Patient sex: F
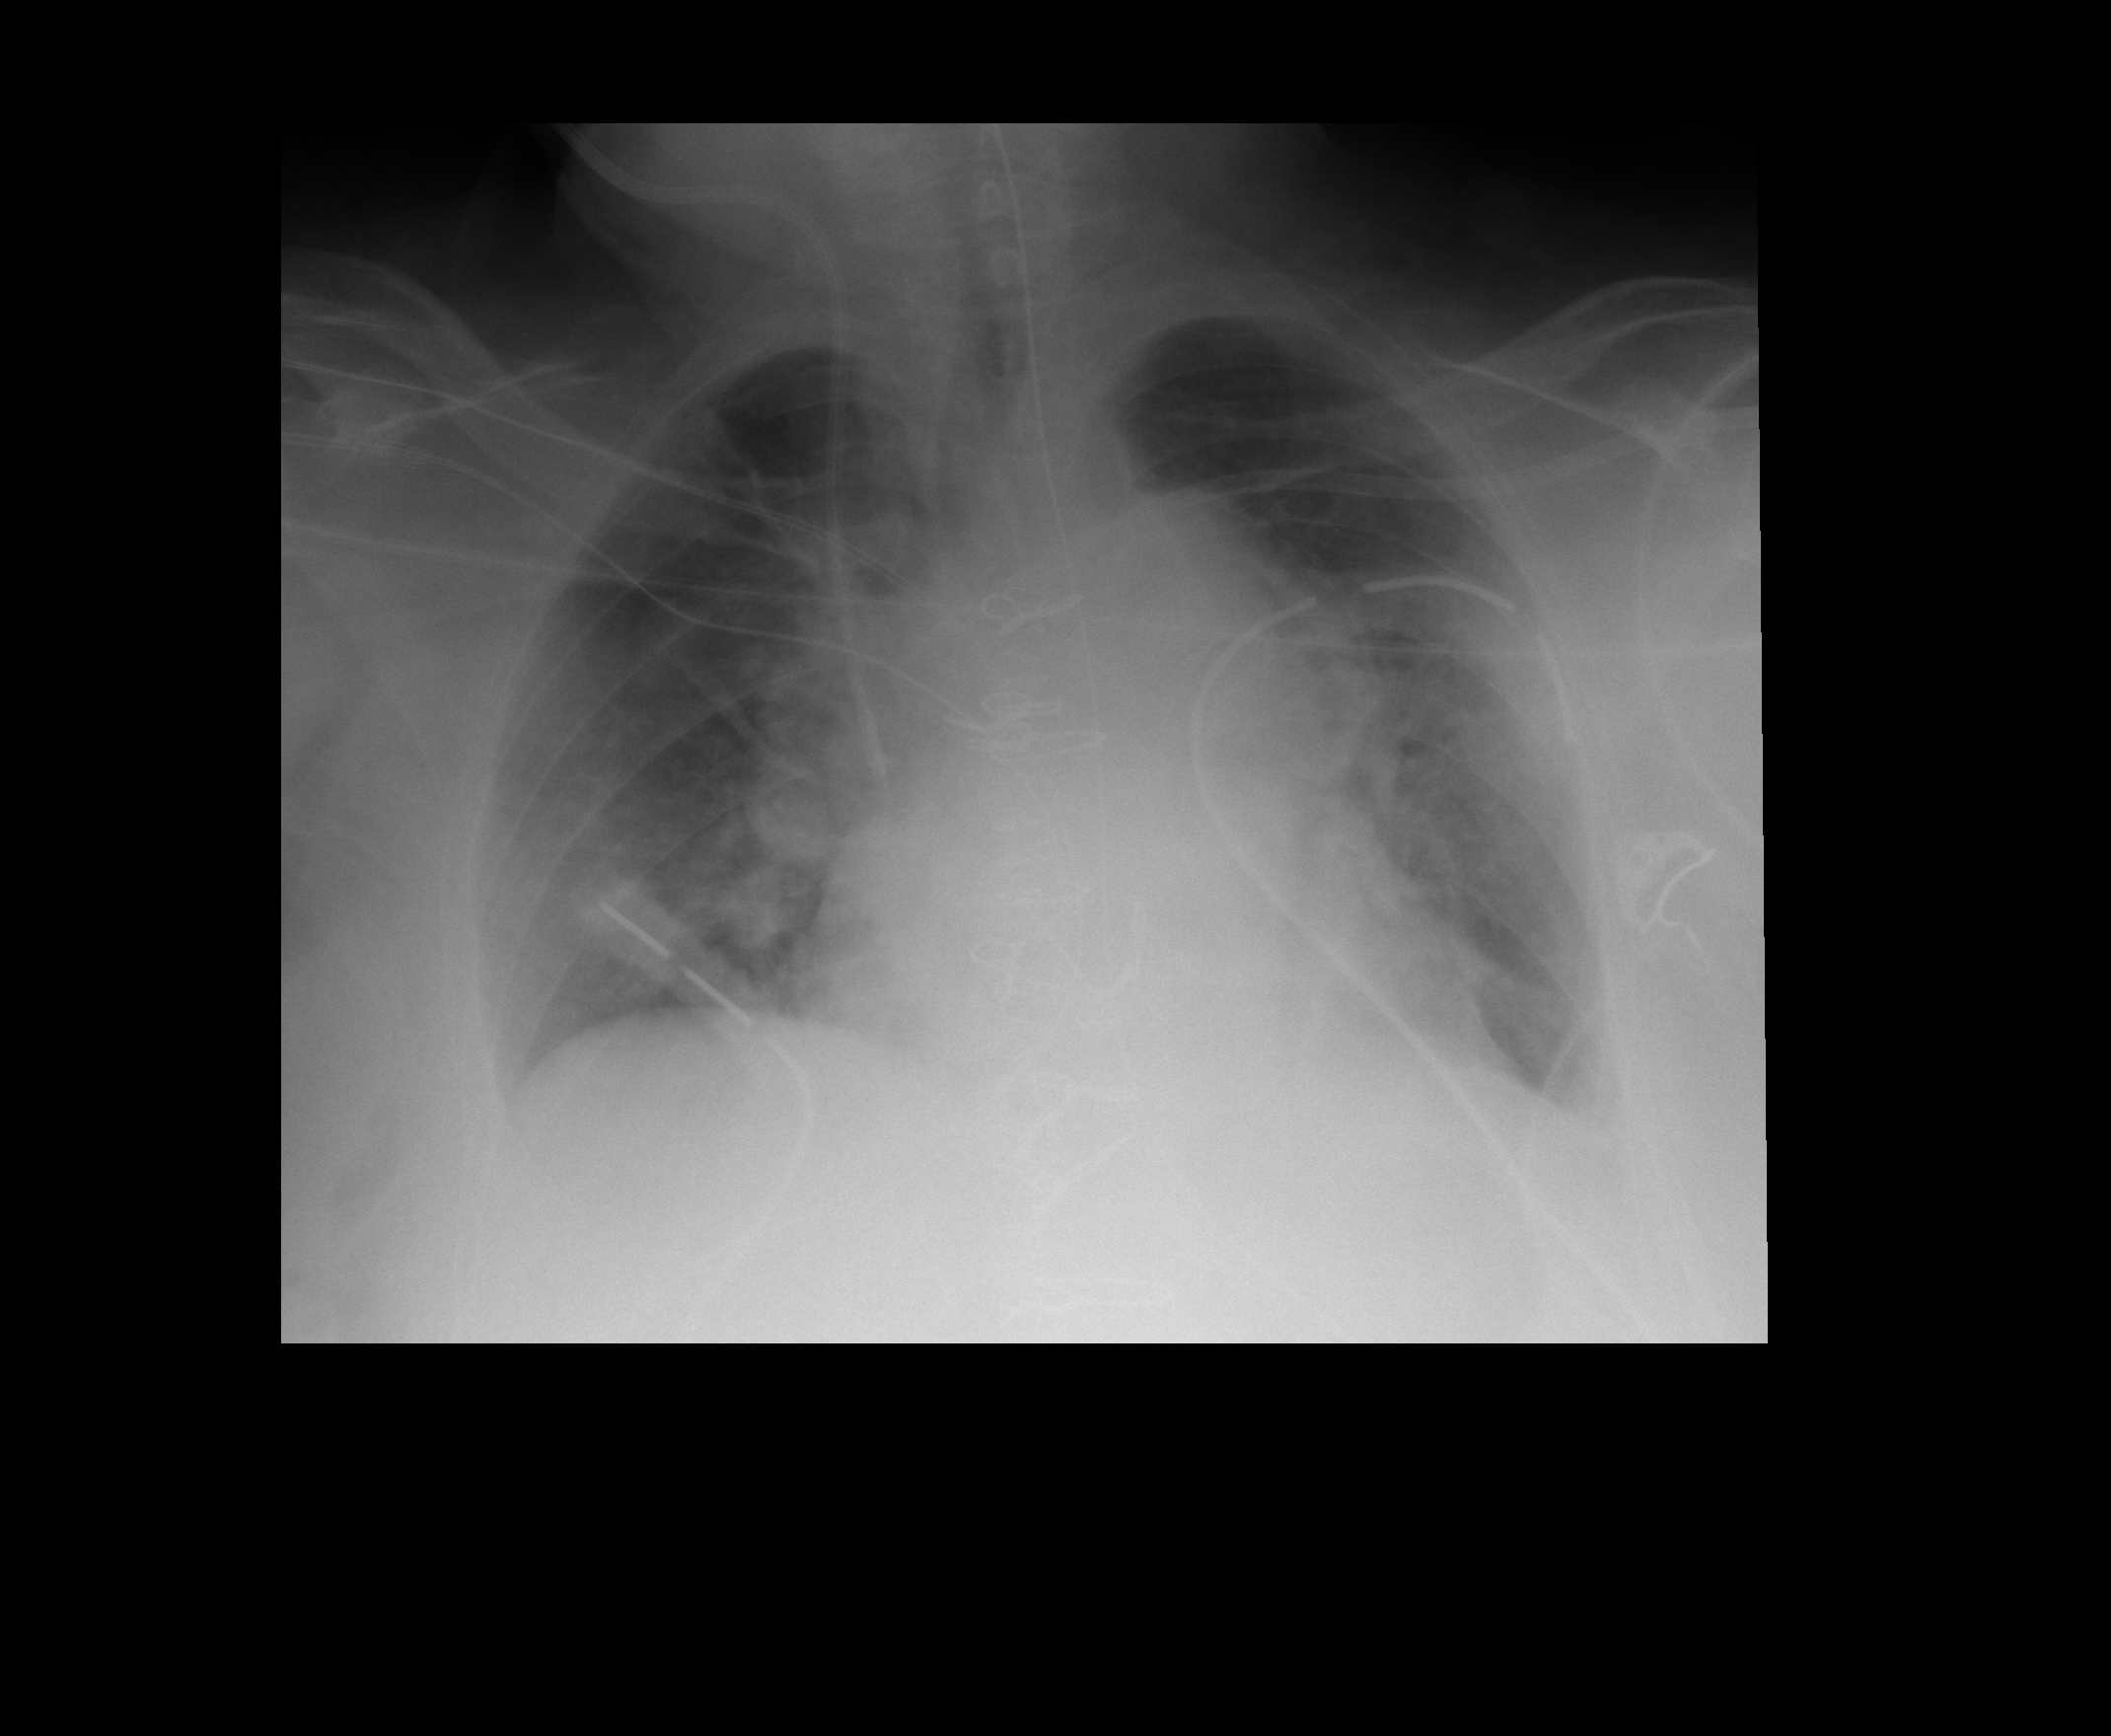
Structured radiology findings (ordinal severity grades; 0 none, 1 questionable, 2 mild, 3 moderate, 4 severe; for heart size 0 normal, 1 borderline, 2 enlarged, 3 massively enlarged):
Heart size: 0
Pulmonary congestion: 2
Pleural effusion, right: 1
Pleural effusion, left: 2
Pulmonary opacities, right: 1
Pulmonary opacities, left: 1
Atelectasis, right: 2
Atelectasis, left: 2